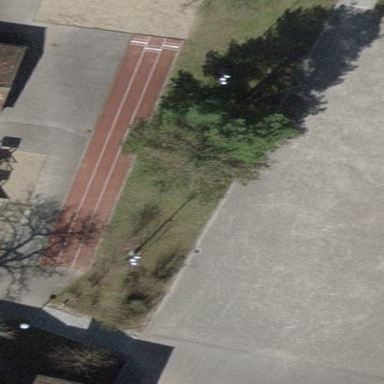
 designed for leisure and sports activities."